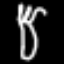
Label: fork